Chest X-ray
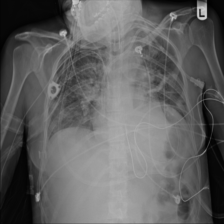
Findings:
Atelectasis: negative
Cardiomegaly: negative
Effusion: negative
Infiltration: negative
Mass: negative
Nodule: negative
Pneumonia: negative
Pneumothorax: negative
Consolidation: negative
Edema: negative
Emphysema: negative
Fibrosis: negative
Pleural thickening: negative
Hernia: negative